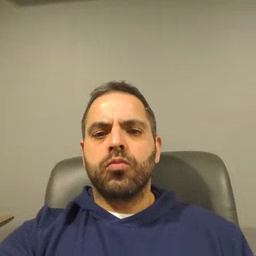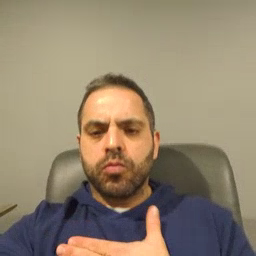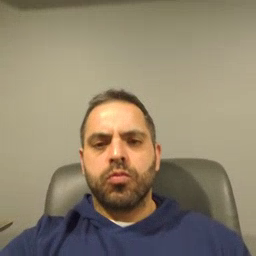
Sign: minemy